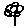
Label: flower